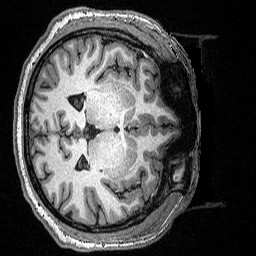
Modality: T1w
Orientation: axial
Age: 33
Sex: male
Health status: ill
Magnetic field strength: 3 T
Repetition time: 2.53 s
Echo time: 0.00331 s